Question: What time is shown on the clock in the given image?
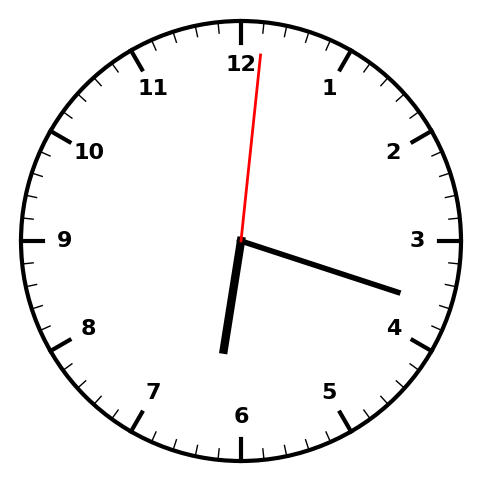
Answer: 06:18:01